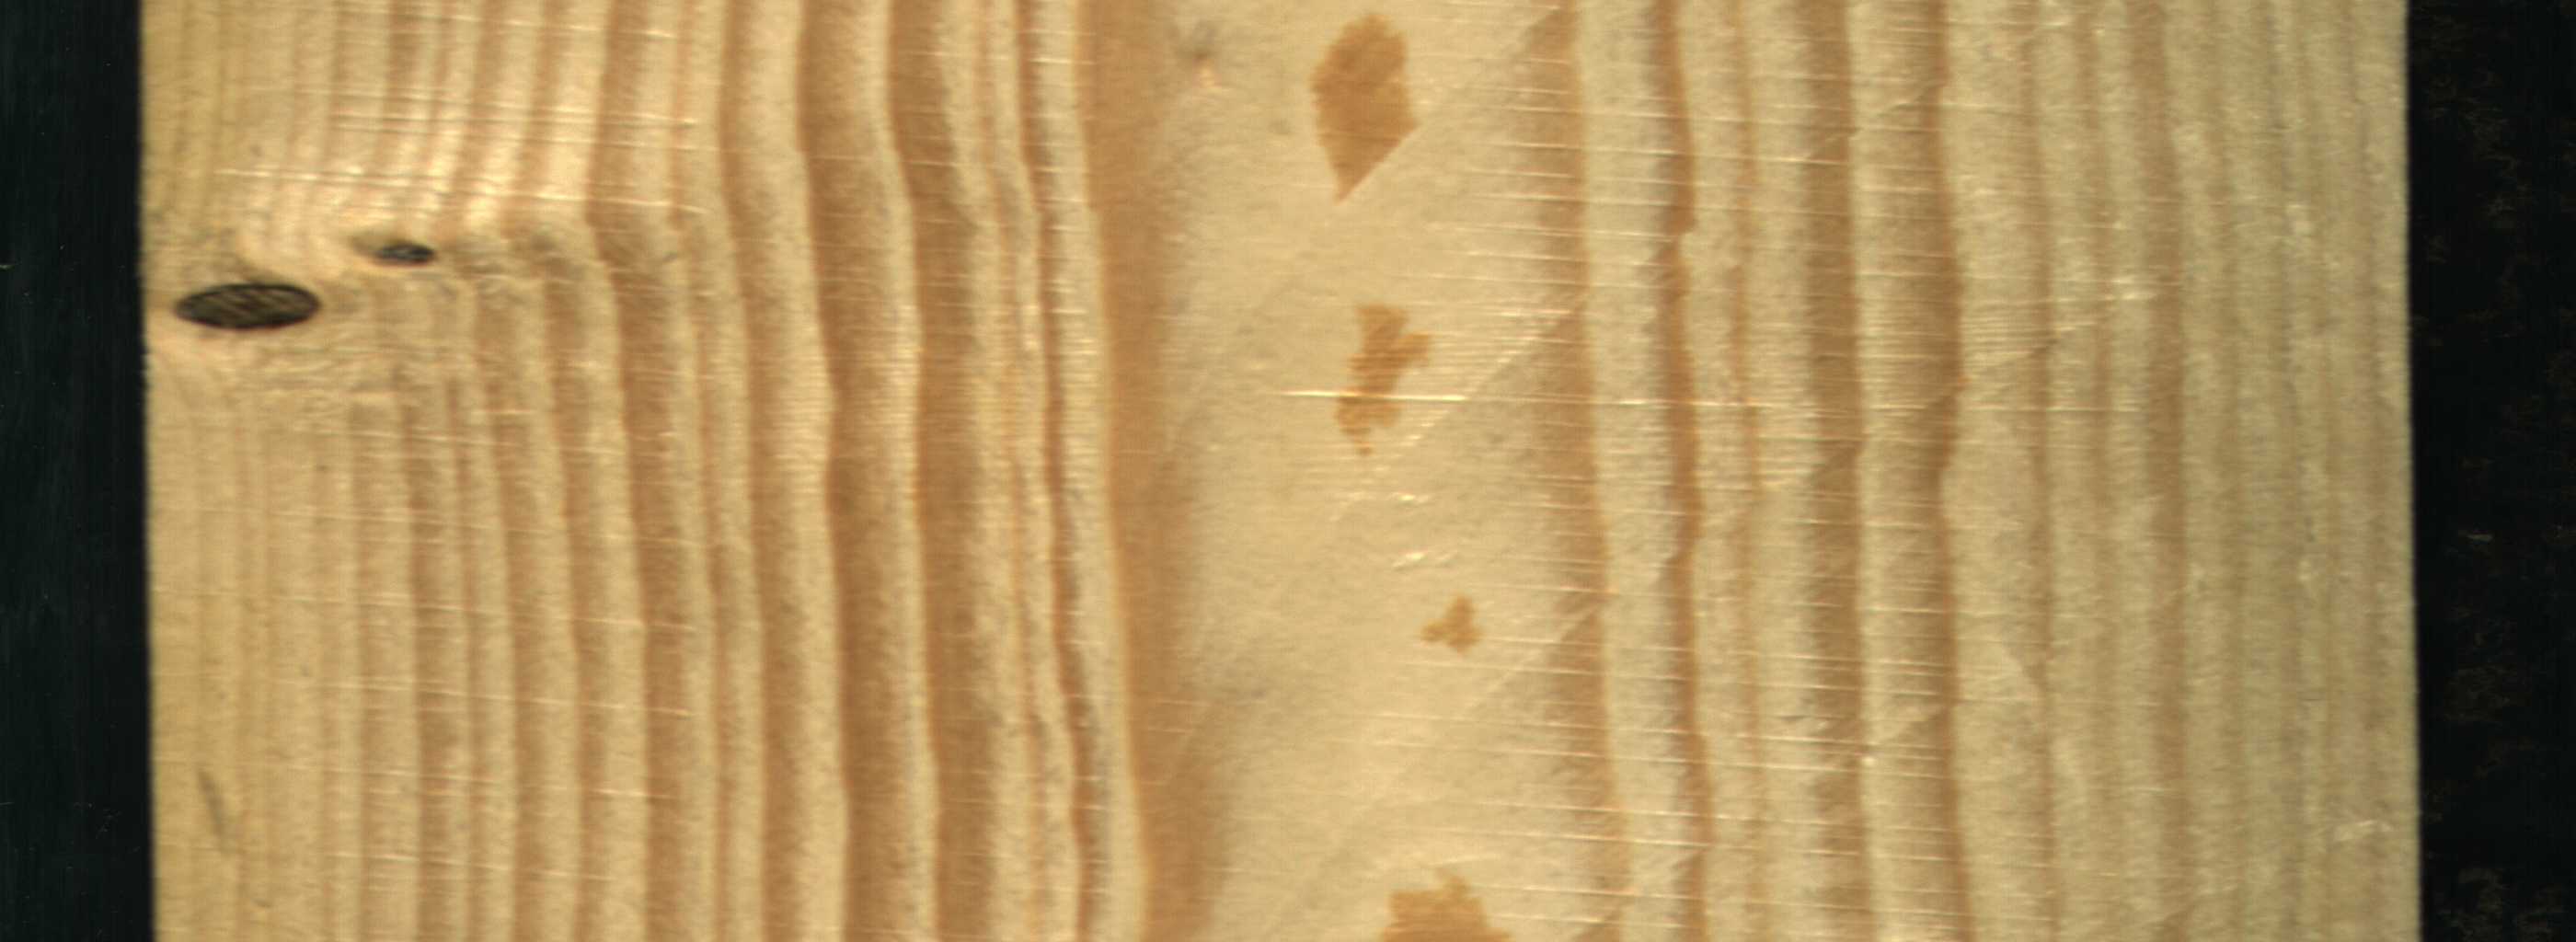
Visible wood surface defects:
Dead_Knot
Live_Knot